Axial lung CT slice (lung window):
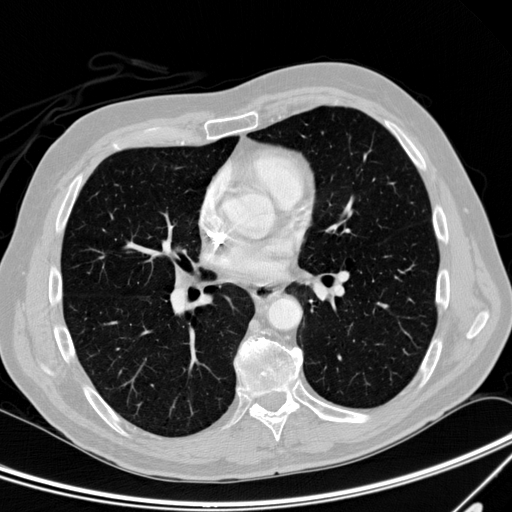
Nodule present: no